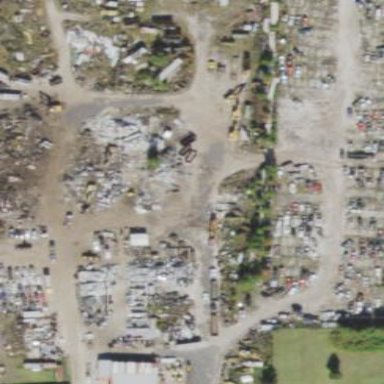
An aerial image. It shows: Scrap yard situated in industrial area.